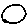
Label: circle